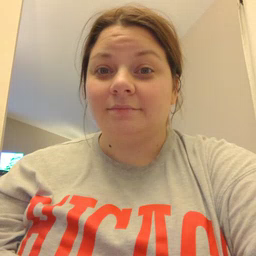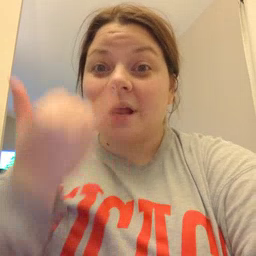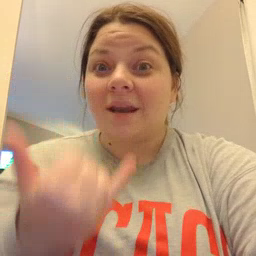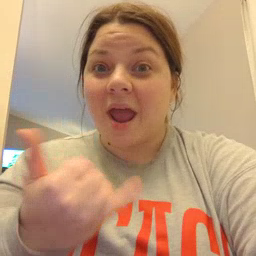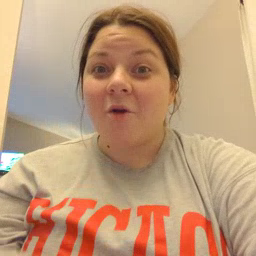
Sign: now